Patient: sex M, age 29
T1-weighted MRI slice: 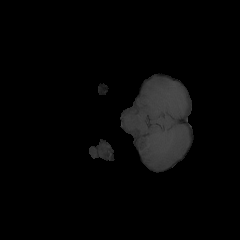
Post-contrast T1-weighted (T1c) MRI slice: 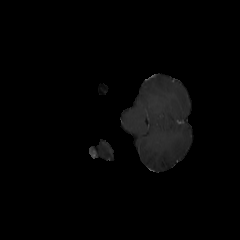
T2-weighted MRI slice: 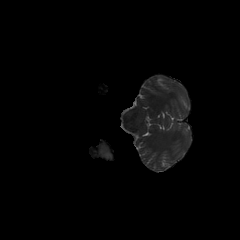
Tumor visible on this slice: yes
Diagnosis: Astrocytoma, IDH-mutant
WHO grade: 4